Question: Can anyone suggest approaches that will allow me to change the properties of a host WinForm from a WPF element in an ElementHost?

I have an MVVM application using Prism that's bound to an ElementHost. I would like to change the WinForm title, resize the WinForm and close the WinForm from within my ViewModel.
I understand receiving data from a WPF composite control described in <URL> but I can't see how that will work in a ViewModel.
App is the WinForm
ChartWizardViewModel is the ViewModel I want to change the properties of App from.
Everything else is the Prism architecture. Shell, Bootstrapper etc.
'''
Public Class App
Public Sub New(ByVal modulesToLoad As List(Of String))
' This call is required by the designer.
InitializeComponent()
If Application.Current Is Nothing Then
Dim wpfAppAdapter As New WpfApplicationAdapter
End If
' Load the application modules
Dim formBootstrapper As New Bootstrapper(modulesToLoad)
formBootstrapper.Run()
' Get the current instance of shell and bind it to the ElementHost
Dim shellElement = formBootstrapper.Container.Resolve(Of Shell)()
ehMaster.Child = shellElement
End Sub
End Class
Public NotInheritable Class Bootstrapper
Inherits UnityBootstrapper
Private _modulesToLoad As List(Of String) ' The modules that we want to load
Public Sub New(ByVal modulesToLoad As List(Of String))
_modulesToLoad = modulesToLoad
End Sub
Protected Overrides Function CreateShell() As DependencyObject
Dim shell = Container.Resolve(Of Shell)()
Return shell
End Function
Protected Overrides Function GetModuleCatalog() As IModuleCatalog
Dim catalog As ModuleCatalog = New ConfigurationModuleCatalog()
For Each moduleToLoad As String In _modulesToLoad
Select Case StringHelper.CleanString(moduleToLoad)
Case "chartwizardmodule"
catalog.AddModule(GetType(ChartWizardModule))
End Select
Next
Return catalog
End Function
End Class
Public NotInheritable Class ChartWizardModule
Implements IModule
Private ReadOnly regionManager As IRegionManager
Public Sub Initialize() Implements IModule.Initialize
regionManager.RegisterViewWithRegion("MainRegion", GetType(MainWindow))
End Sub
Public Sub New(regionManager As IRegionManager)
Me.regionManager = regionManager
End Sub
End Class
Partial Public Class MainWindow
Private _objChartWizardViewModel As ChartWizardViewModel ' The chart wizard base view model that controls the rest of the views
Private Sub MainWindow_Loaded(ByVal sender As Object, ByVal e As System.Windows.RoutedEventArgs) Handles Me.Loaded
Dim objChartWizardViewModel As New ChartWizardViewModel()
_objChartWizardViewModel = objChartWizardViewModel
' Data Context for the Chart Wizard
Me.DataContext = _objChartWizardViewModel
End Sub
End Class
Public Class ChartWizardViewModel
Implements INotifyPropertyChanged
' I need to change the properties of the WinForm (App) from here
End Class
'''
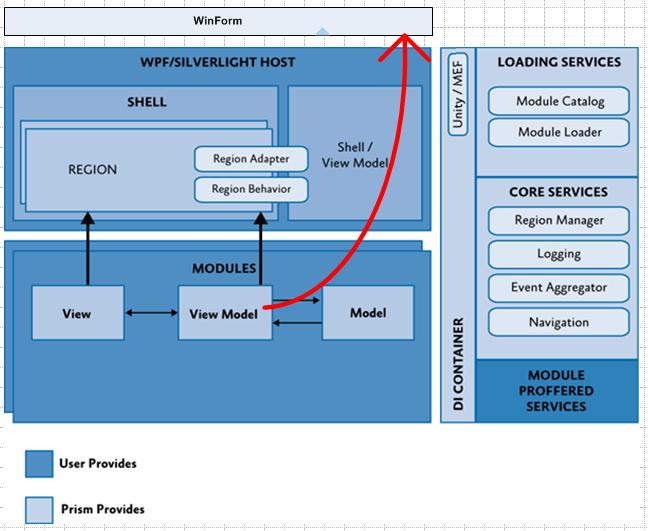
Answer: I solved this with an EventAggregator as discussed in this post
<URL>